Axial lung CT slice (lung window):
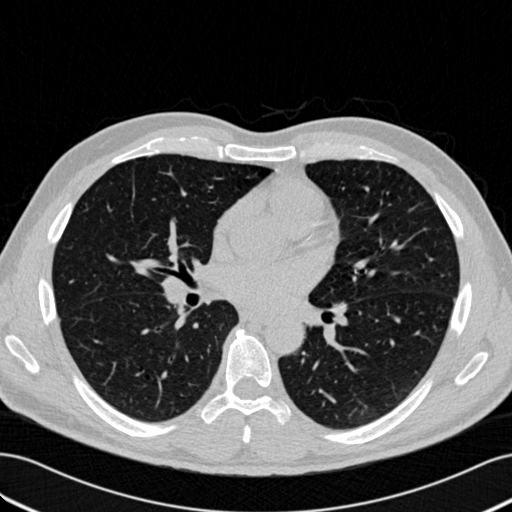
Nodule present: no